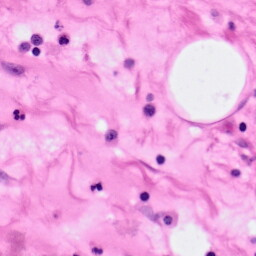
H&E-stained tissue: Pancreatic